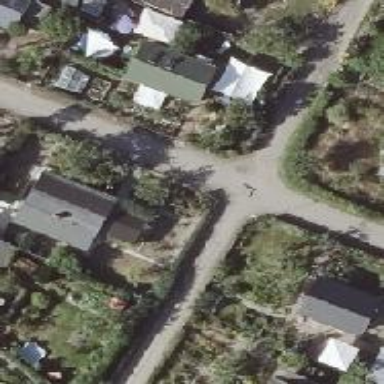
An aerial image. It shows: Footway.